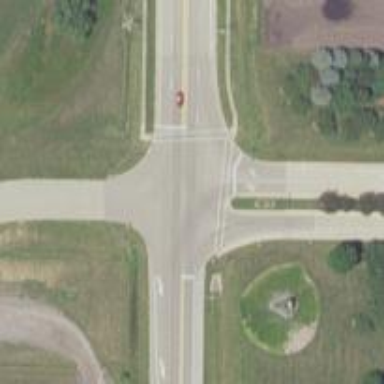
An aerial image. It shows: Uncontrolled road crossing with marked lines.